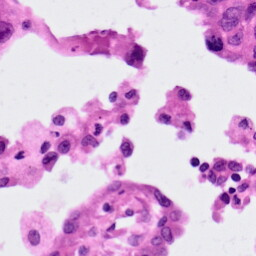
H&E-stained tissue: Lung